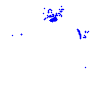
Particle: electron